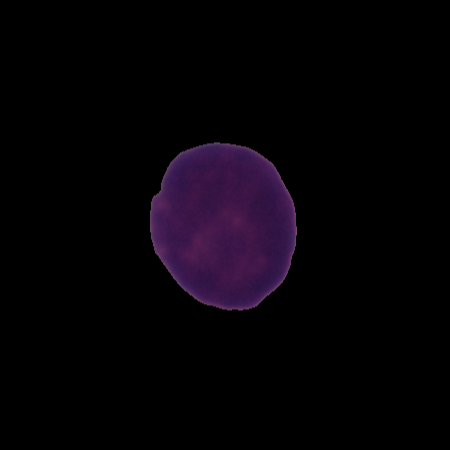
Label: healthy